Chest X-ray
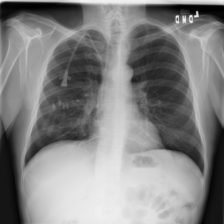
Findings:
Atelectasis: negative
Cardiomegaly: negative
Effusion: negative
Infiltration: negative
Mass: negative
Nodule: negative
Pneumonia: negative
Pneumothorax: negative
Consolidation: negative
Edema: negative
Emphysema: negative
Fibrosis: negative
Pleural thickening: negative
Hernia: negative